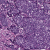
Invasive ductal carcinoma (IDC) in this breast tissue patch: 0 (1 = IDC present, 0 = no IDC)